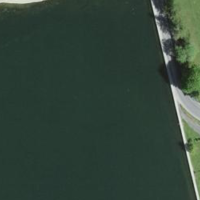
EUNIS habitat code: 14
Species observed at this site:
Prunus padus